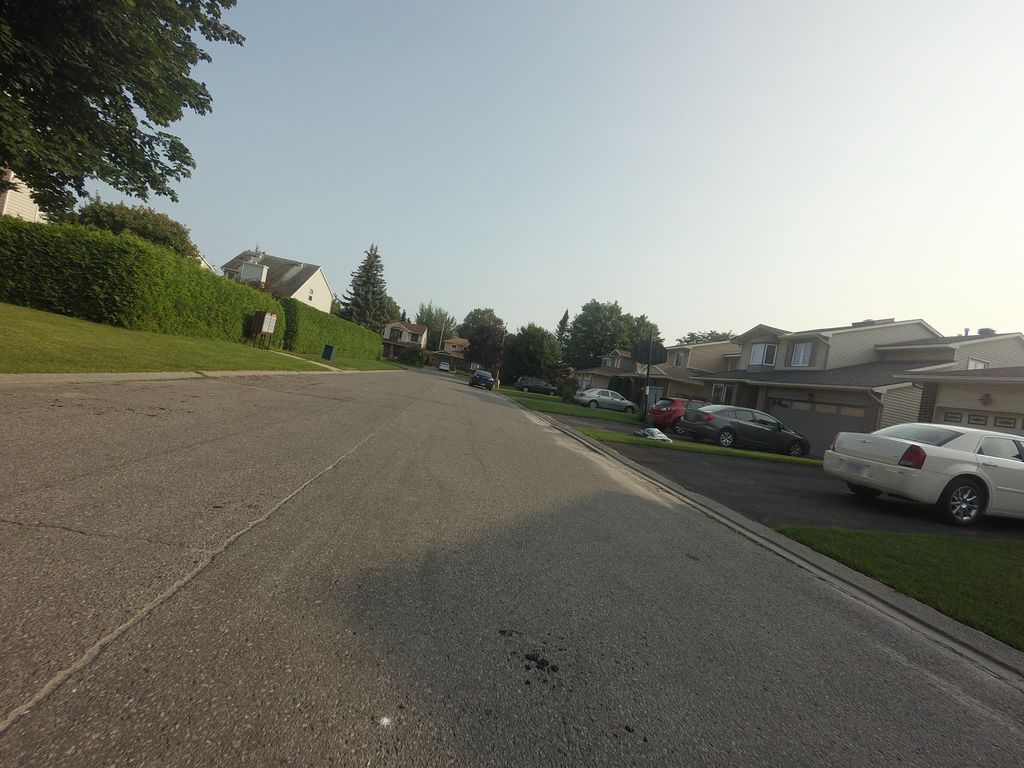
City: ottawa-gatineau